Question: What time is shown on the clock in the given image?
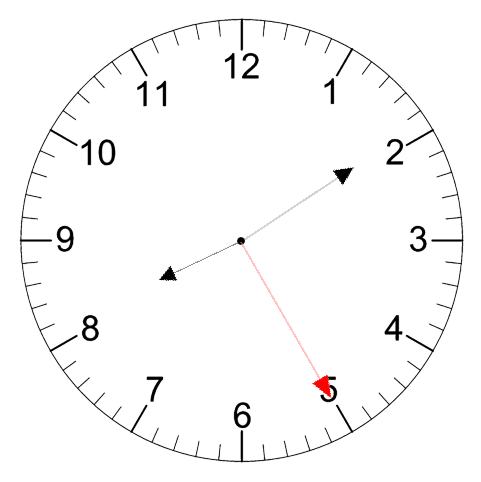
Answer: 08:09:25